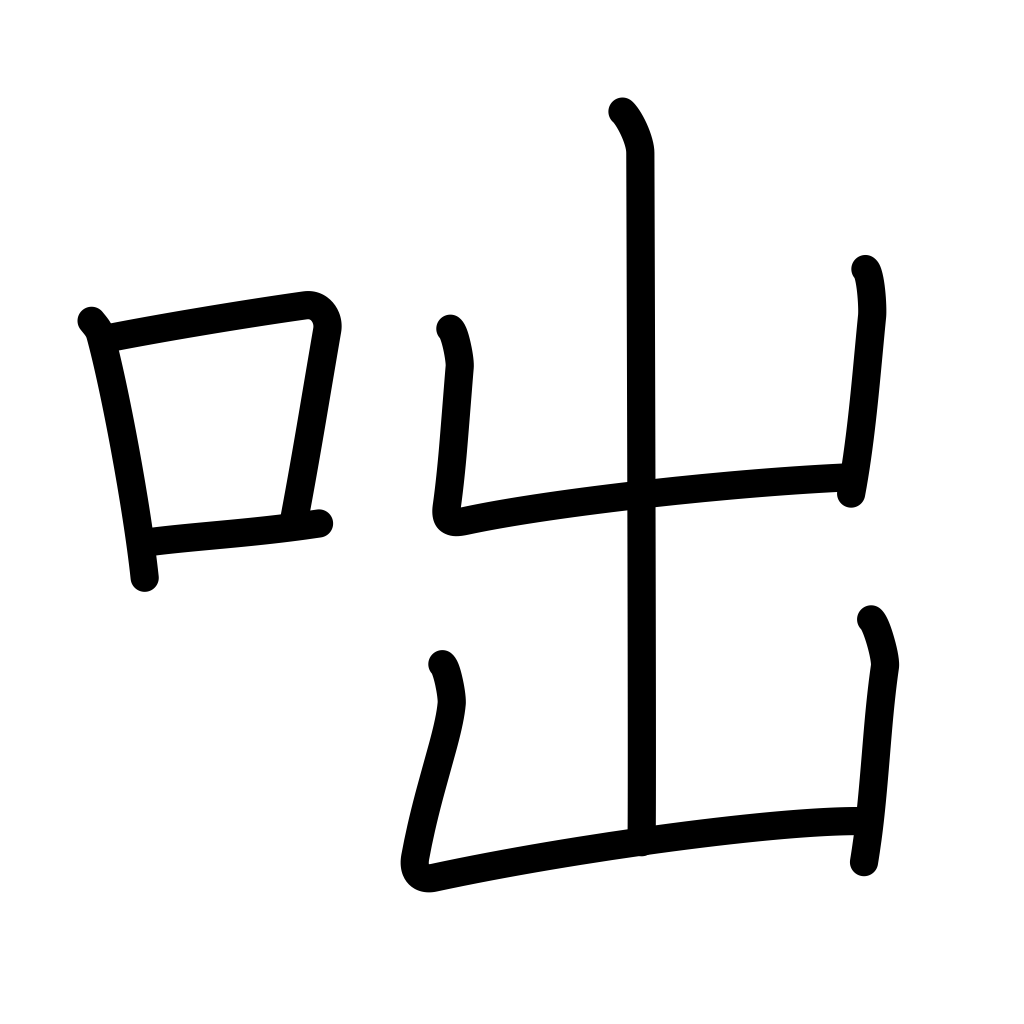
Meaning: exclamation of surprise, scold, talk, chat